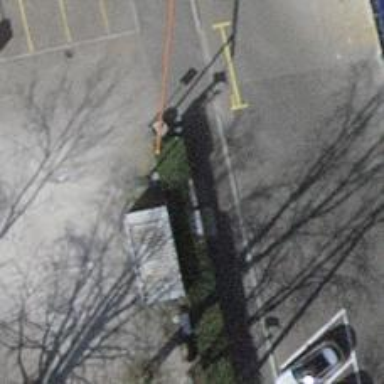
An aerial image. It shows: Street cabinet used for power utility.